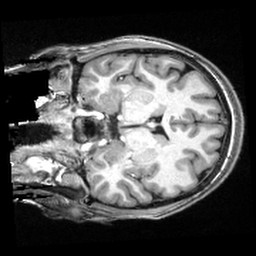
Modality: T1w
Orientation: coronal
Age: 27
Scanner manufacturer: siemens
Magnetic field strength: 3 T
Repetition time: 2.5 s
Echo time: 0.00343 s